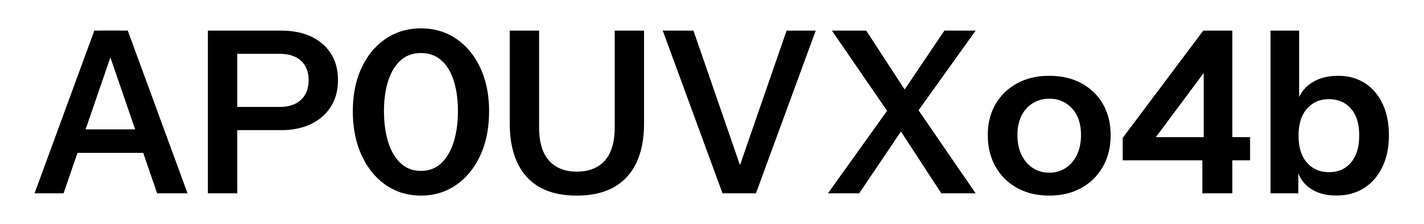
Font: InstrumentSans_SemiBold